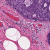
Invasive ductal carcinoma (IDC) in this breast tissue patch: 0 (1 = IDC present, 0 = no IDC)